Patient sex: M
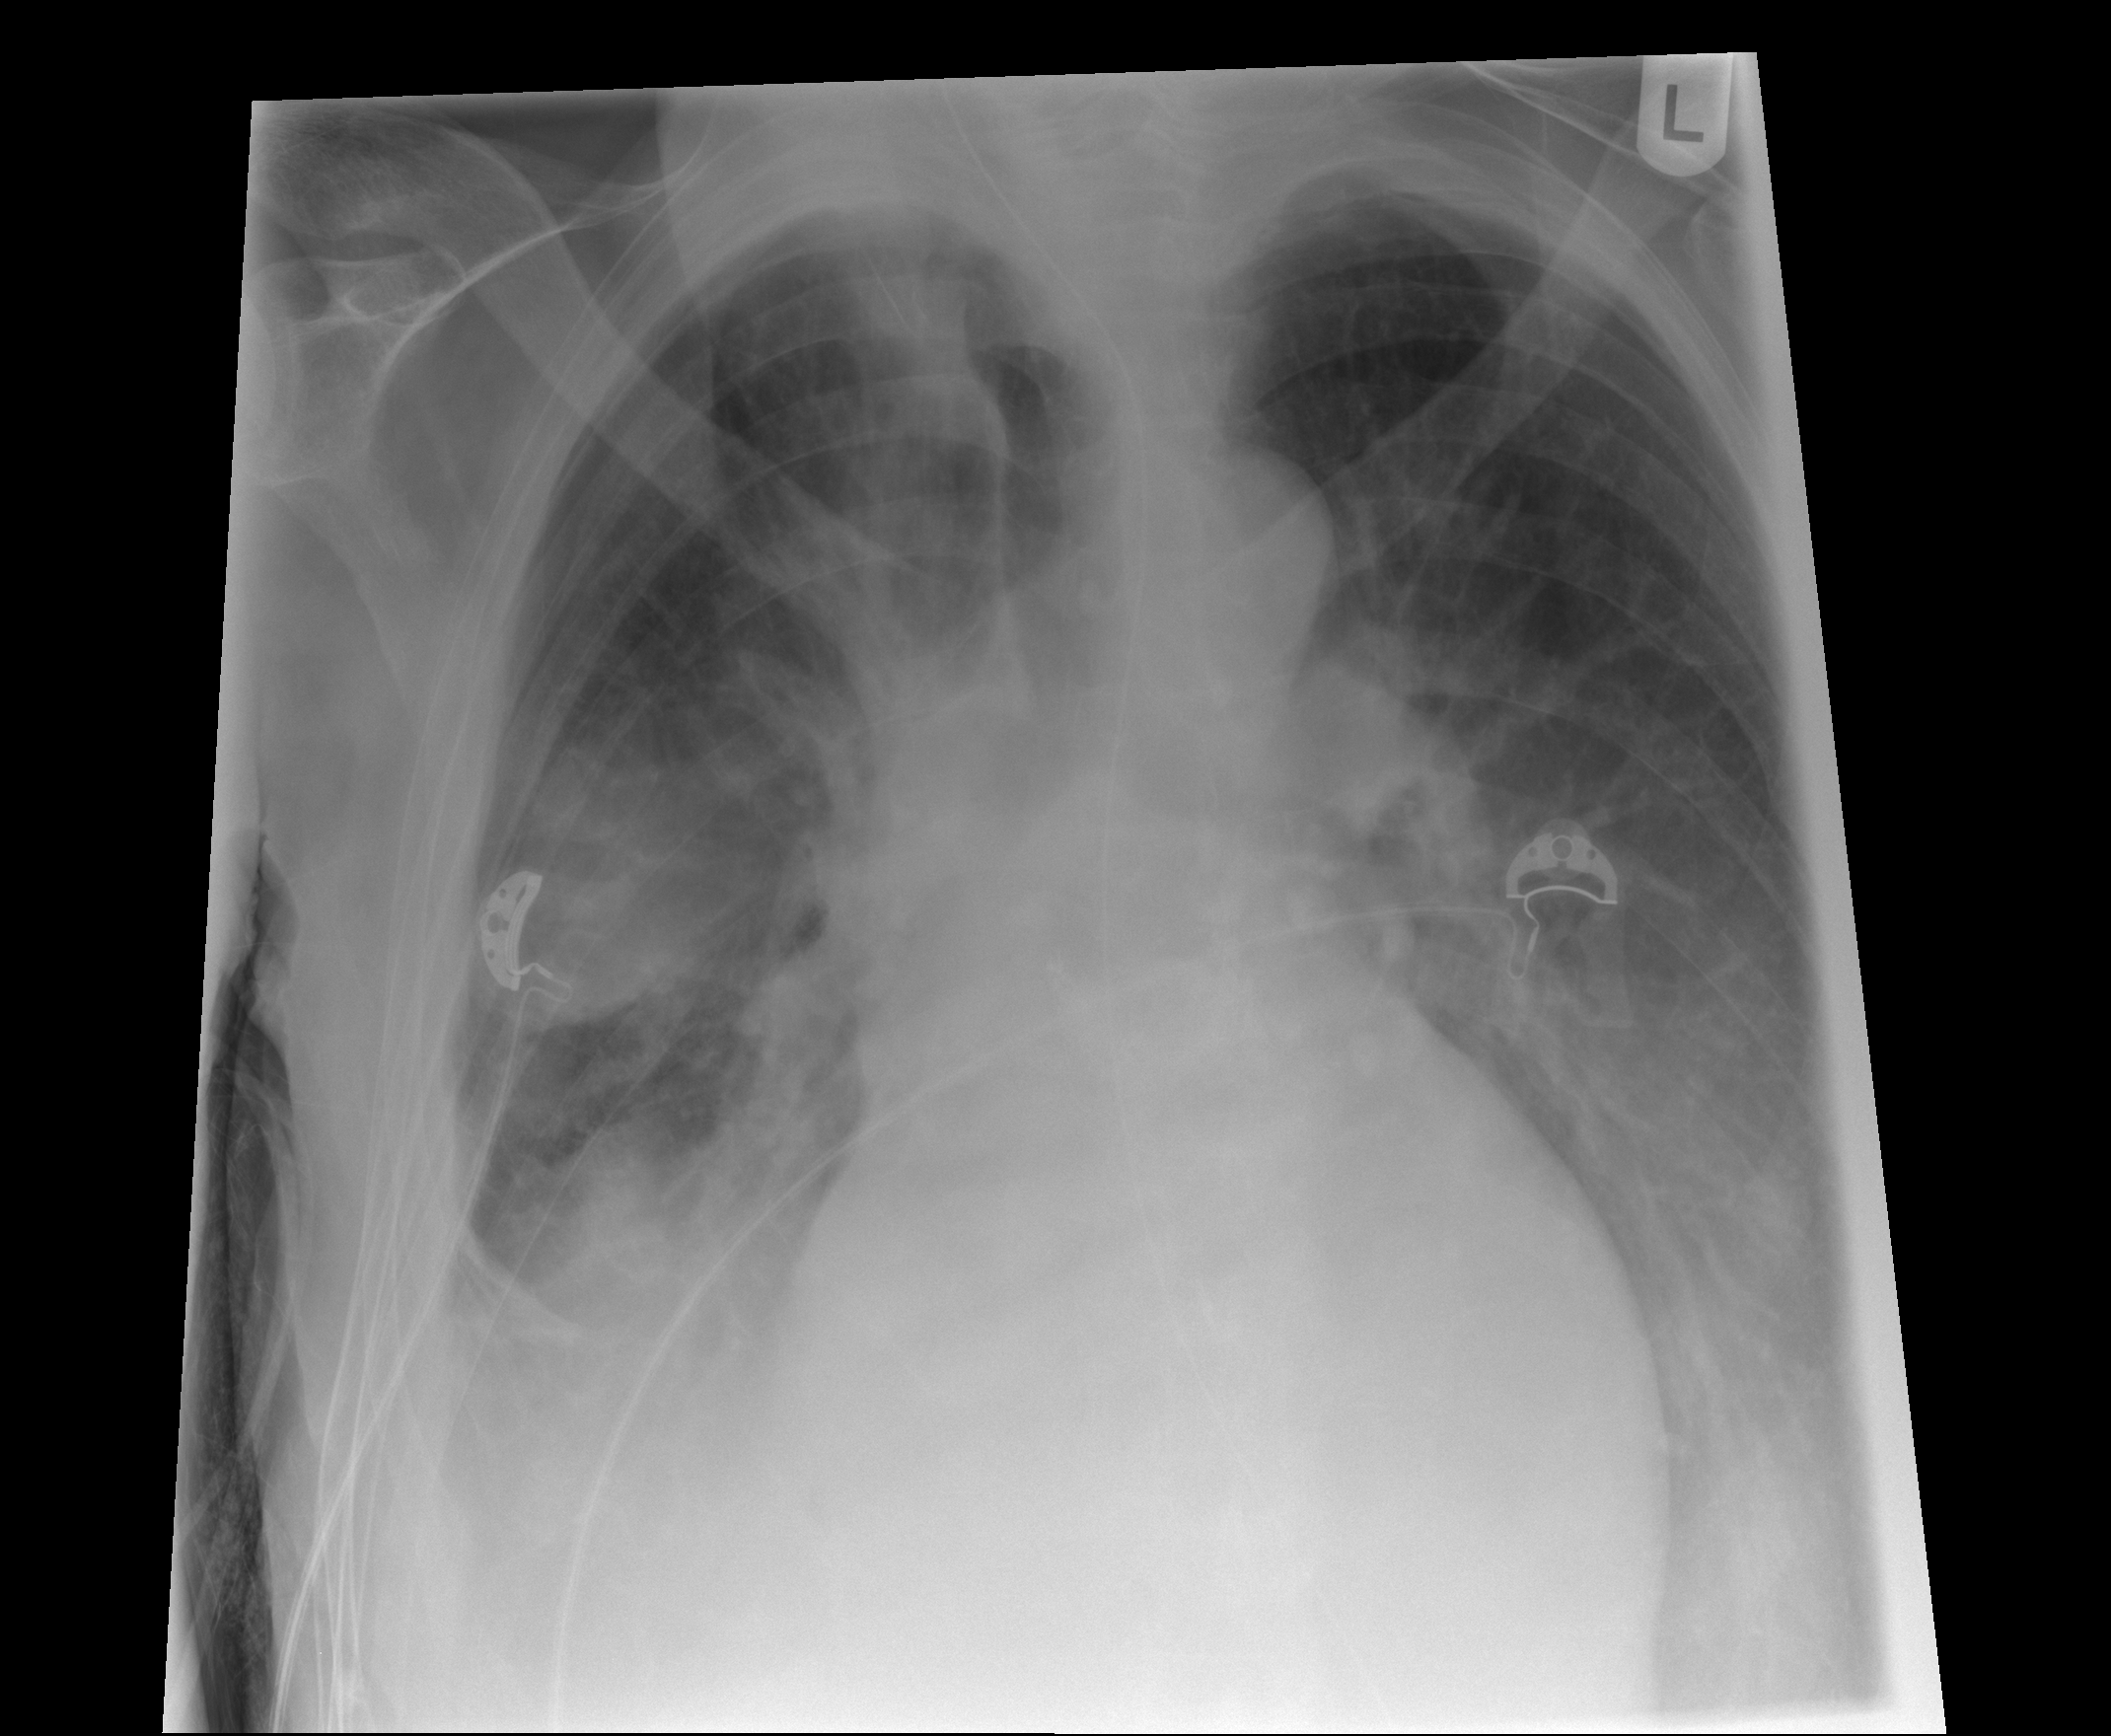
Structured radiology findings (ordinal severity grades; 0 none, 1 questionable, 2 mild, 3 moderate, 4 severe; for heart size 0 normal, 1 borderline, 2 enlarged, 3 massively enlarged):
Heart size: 2
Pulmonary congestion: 2
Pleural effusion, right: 2
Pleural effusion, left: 2
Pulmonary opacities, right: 2
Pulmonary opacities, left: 2
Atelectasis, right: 2
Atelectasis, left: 2